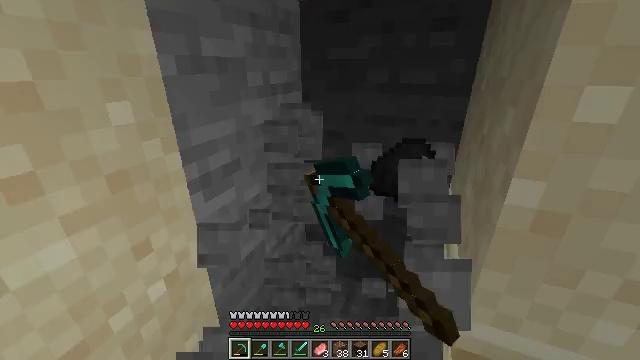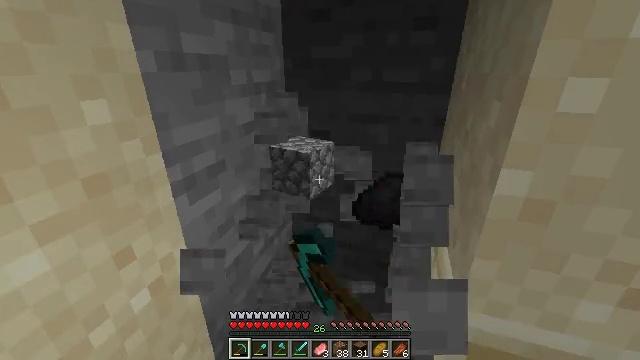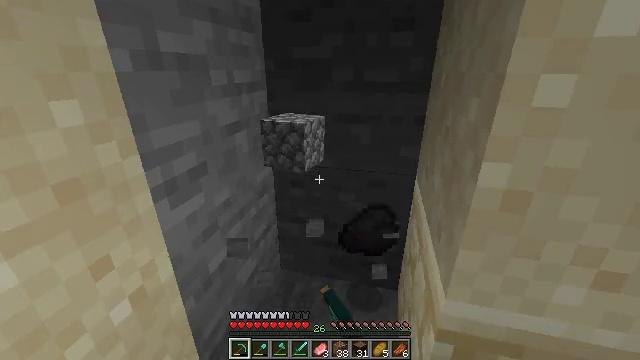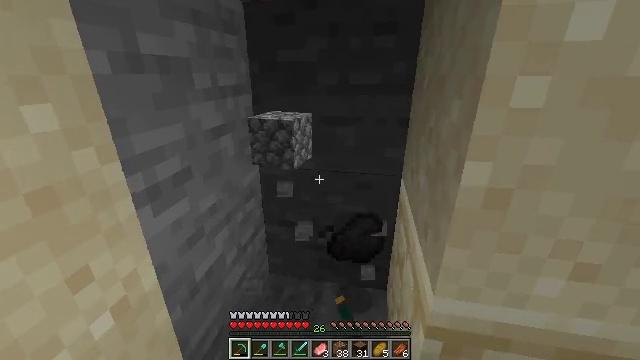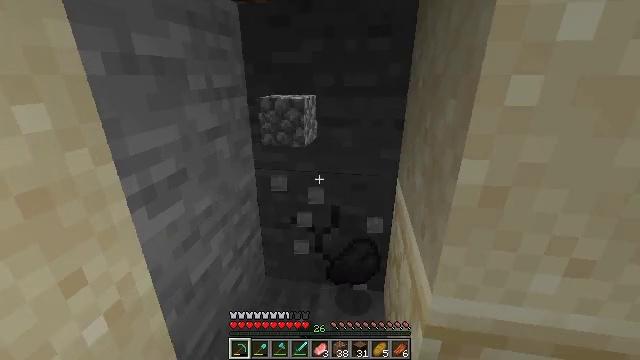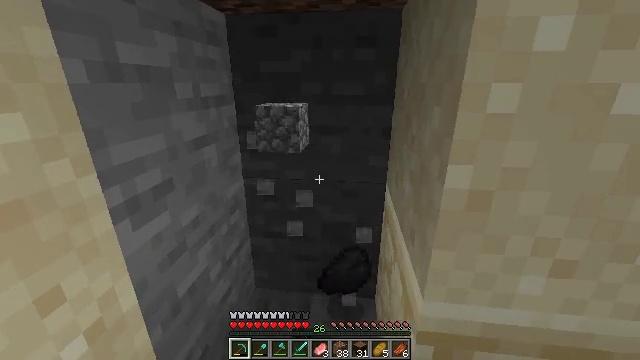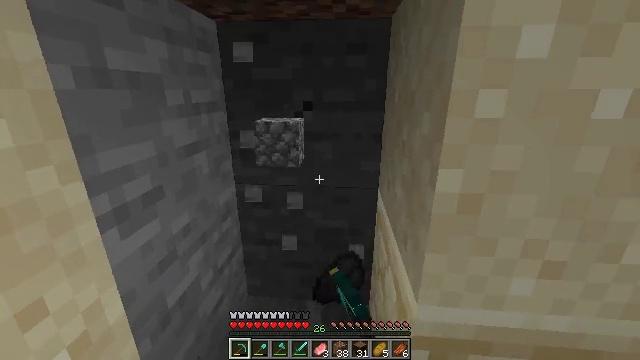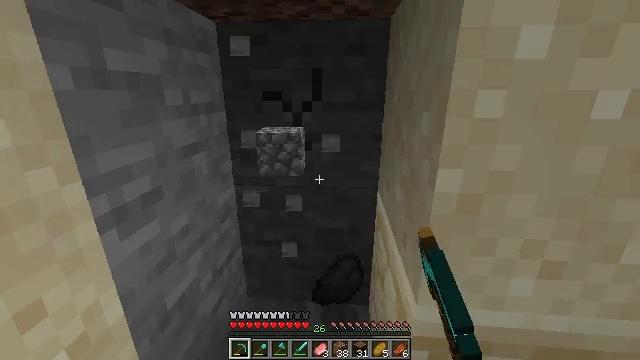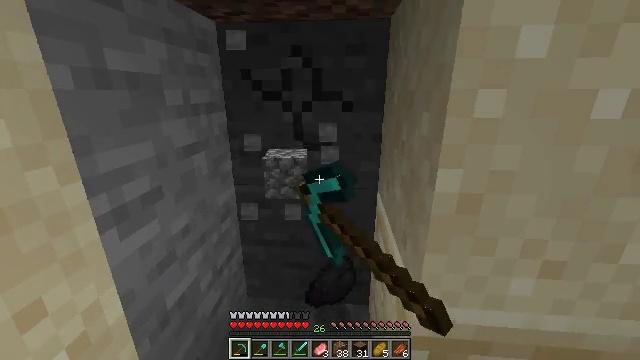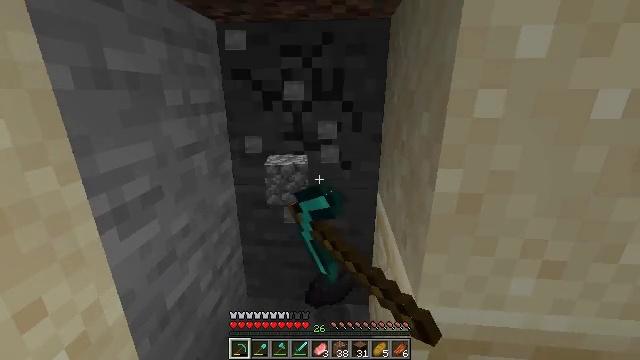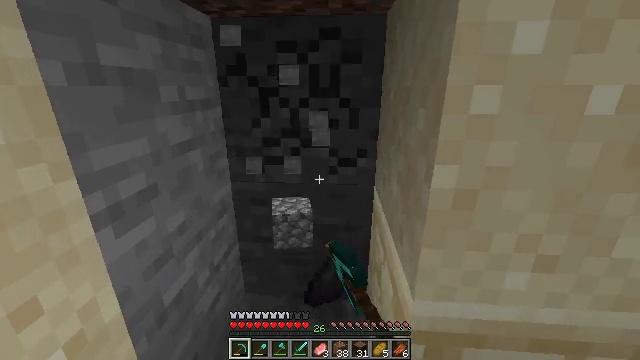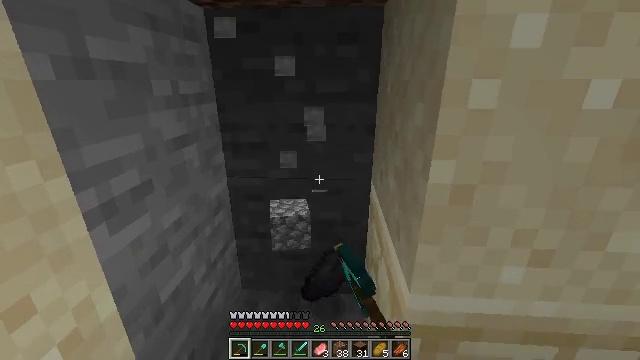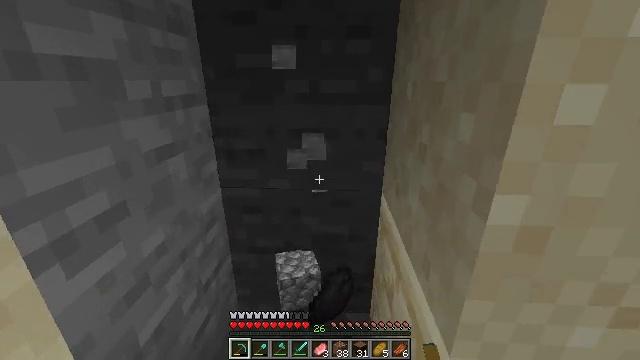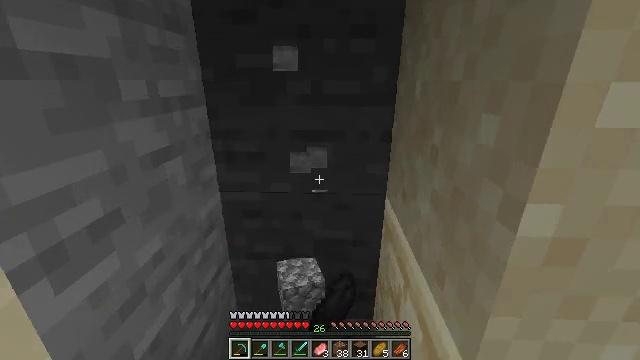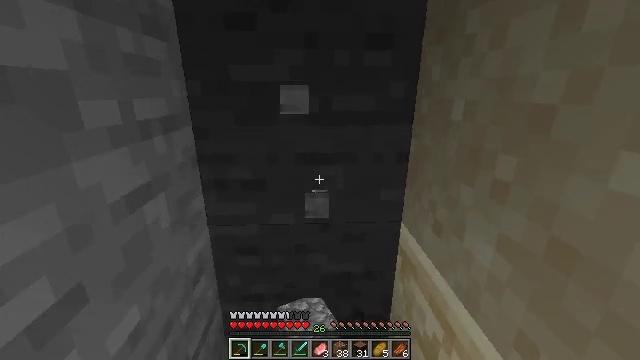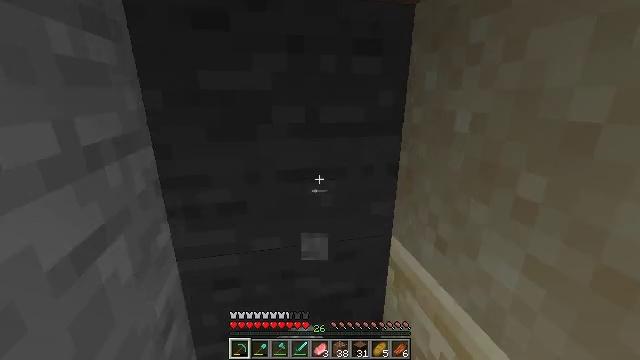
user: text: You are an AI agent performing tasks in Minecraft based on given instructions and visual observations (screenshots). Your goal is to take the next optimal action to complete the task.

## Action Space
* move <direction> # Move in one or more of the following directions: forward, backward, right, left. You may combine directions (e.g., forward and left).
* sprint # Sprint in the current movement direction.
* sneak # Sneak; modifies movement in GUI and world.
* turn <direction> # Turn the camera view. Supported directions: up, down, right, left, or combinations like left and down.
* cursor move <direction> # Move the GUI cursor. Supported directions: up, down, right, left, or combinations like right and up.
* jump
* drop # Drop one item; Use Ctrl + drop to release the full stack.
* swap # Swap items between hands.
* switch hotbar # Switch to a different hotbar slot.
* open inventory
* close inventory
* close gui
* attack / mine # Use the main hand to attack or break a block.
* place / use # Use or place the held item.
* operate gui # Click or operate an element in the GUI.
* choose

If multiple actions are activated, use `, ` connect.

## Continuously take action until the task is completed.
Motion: motion action
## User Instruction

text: Collect lilac by left-clicking.
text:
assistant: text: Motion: turn right, attack / mine
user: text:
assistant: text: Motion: turn right, attack / mine
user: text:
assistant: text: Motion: turn right, attack / mine
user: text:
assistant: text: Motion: turn right, attack / mine
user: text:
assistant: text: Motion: turn right and up, attack / mine
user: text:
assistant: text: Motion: turn right and up, attack / mine
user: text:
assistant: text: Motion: attack / mine
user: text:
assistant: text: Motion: attack / mine
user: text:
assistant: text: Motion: attack / mine
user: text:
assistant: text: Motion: attack / mine
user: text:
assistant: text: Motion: move forward, turn down
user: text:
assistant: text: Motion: move forward and move left
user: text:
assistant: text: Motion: move forward and move left
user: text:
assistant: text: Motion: move forward and move left, turn right and up
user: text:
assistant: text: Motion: move forward and move left, turn right
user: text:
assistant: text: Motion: move forward and move left, turn right
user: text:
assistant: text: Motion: move forward and move left, turn right
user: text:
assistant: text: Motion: move forward and move left, turn right
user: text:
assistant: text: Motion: move forward and move left, turn right
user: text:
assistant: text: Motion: move forward and move left, turn right
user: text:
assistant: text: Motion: move forward and move right, turn right and up
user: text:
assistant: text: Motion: move forward and move right, turn right and up
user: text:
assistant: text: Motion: move forward and move right
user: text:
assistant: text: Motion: move forward and move right
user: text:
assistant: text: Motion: move forward and move right
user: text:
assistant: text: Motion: move forward and move right
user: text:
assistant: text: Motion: move forward and move right
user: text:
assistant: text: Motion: move forward and move right
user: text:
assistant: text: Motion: move forward, turn left
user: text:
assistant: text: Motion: move forward, turn left